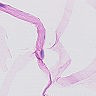
Metastatic tissue present: no